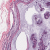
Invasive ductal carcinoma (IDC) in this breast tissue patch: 1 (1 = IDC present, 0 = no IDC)